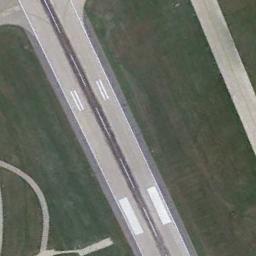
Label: runway